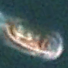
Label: civil